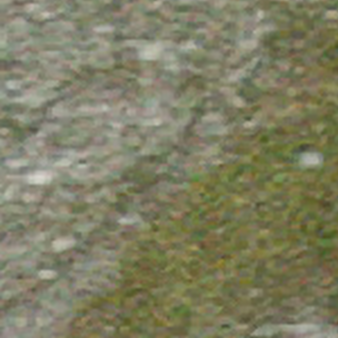
Label: other